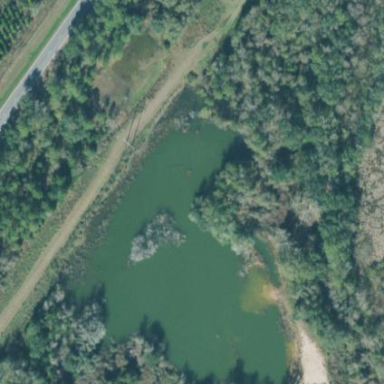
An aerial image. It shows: Lake with natural water.